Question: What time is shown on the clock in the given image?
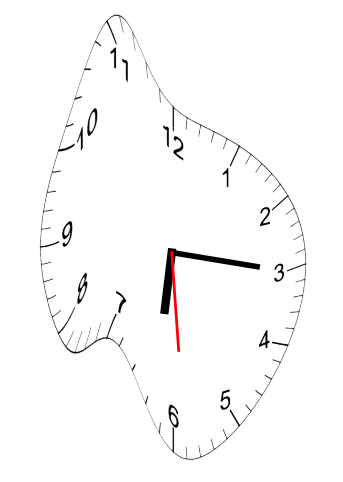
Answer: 06:15:29